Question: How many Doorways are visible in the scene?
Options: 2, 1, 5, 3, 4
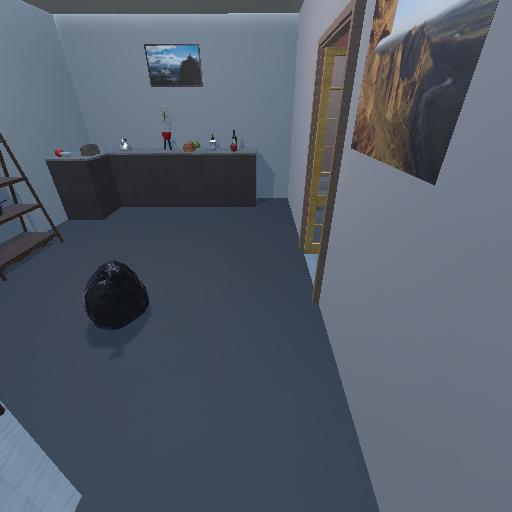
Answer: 2